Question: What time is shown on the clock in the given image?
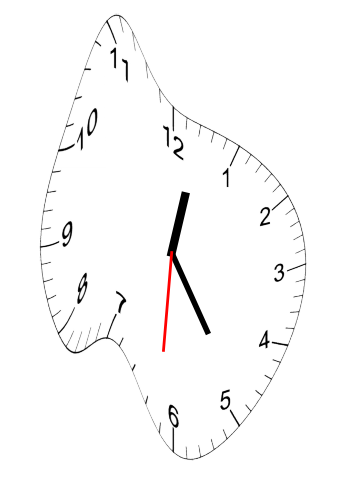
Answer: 12:24:31